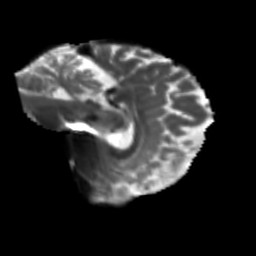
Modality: T2w
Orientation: sagittal
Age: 59
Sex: female
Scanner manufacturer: siemens
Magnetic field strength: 3 T
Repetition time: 5.47 s
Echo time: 0.0854 s